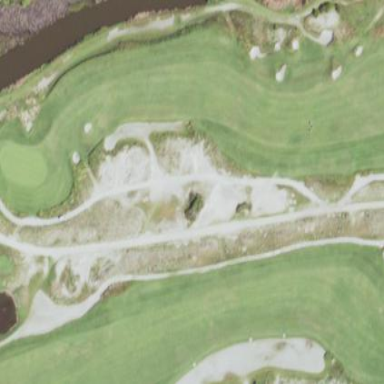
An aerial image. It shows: Golf bunker filled with natural sand.